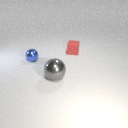
small red rubber cube behind large gray metal sphere